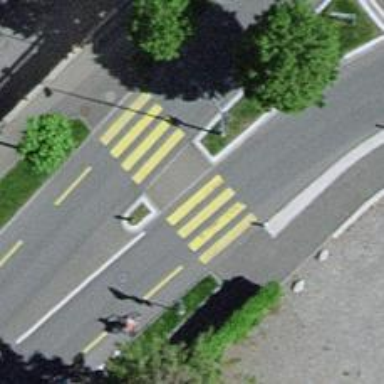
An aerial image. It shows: Primary highway with designated cycle lane.